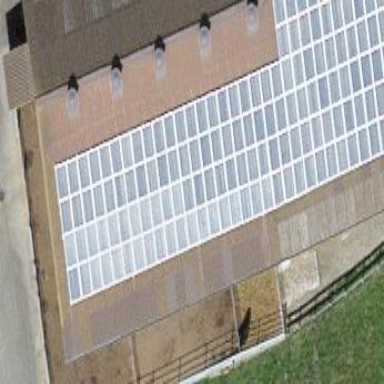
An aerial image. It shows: Solar power generator utilizing photovoltaic technology with solar photovoltaic panels.